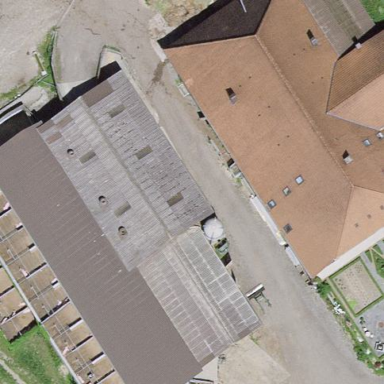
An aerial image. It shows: Sty building.